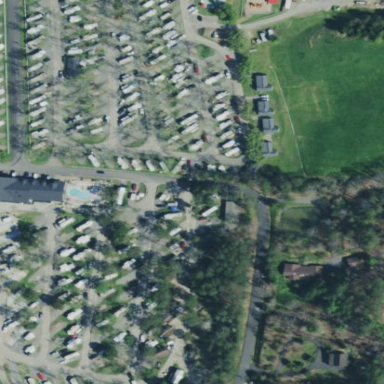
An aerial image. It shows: Campsite for tourism.